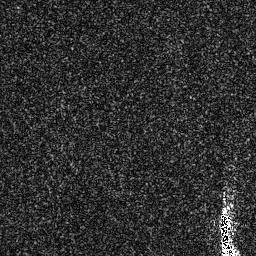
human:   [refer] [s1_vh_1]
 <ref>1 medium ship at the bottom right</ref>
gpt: <box>[[83, 79, 92, 99, 0]]</box>